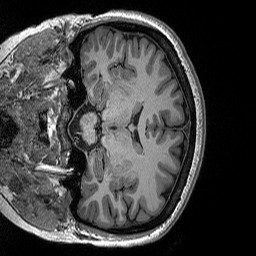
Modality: T1w
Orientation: coronal
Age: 26
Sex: female
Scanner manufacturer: siemens
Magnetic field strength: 3 T
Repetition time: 2.3 s
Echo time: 0.00298 s